Field crop: maize
Growth stage: 2
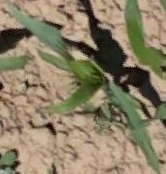
Species: maize